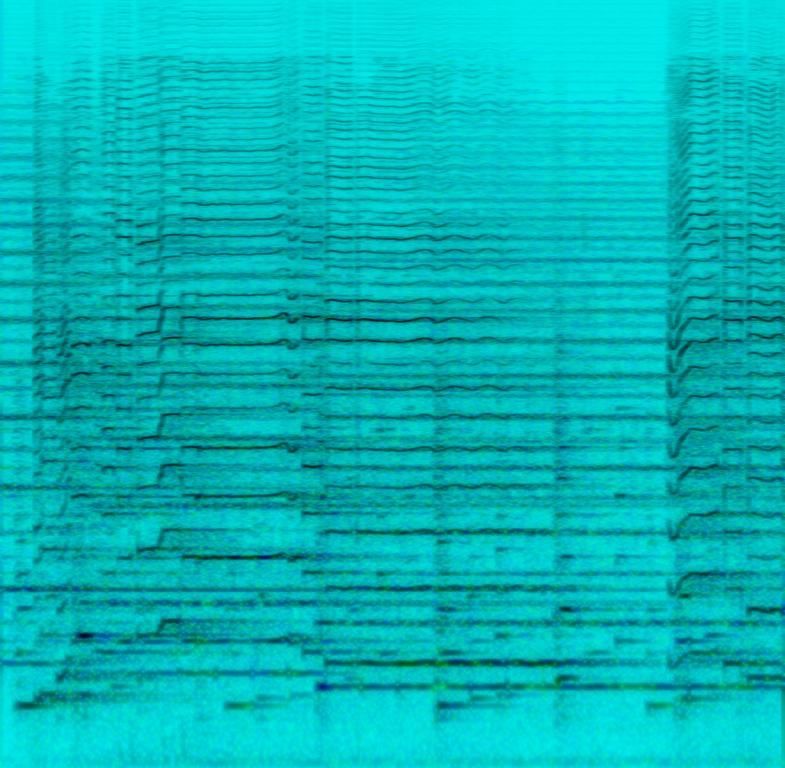
The Jazz song features a passionate saxophone melody, followed by an arpeggiated string melody and wide synth pad chords. It sounds passionate, mellow, soft, relaxing and easygoing.